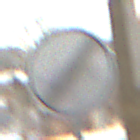
Verkehrszeichen: EndeSaemtlicherBegrenzungen
Umgebung: Roofed, Suburban
Tageszeit: MorningAfternoon
Wetter: PartlyCloudy
Licht: Natural
Jahreszeit: Winter
Kontrast: LowContrast